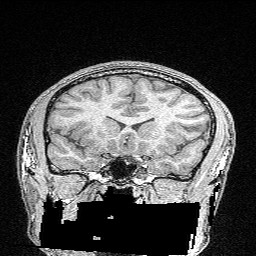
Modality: FLASH
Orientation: sagittal
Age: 26
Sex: male